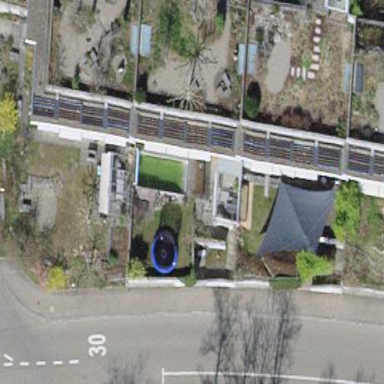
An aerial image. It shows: House with flat roof.